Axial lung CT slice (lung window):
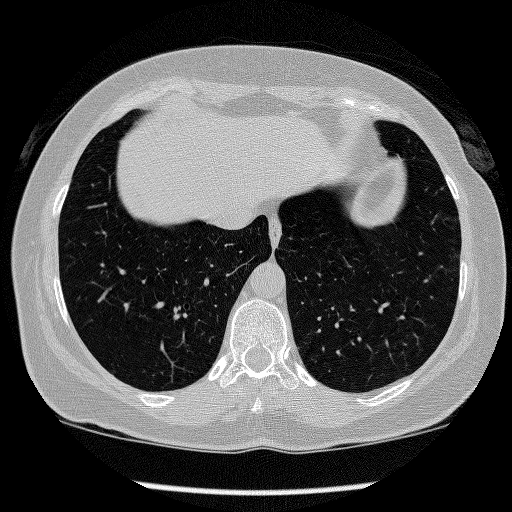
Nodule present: no